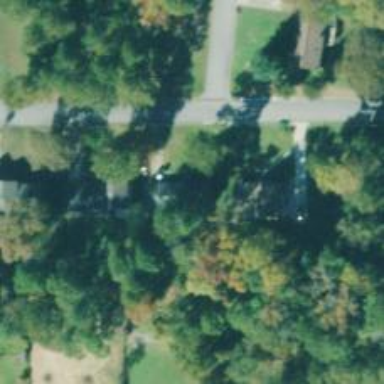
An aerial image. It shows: Residential road.